Interaction volume radius: 10 \u00c5
Interaction volume height: 20 \u00c5
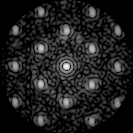
Disorder parameter: 0.3055